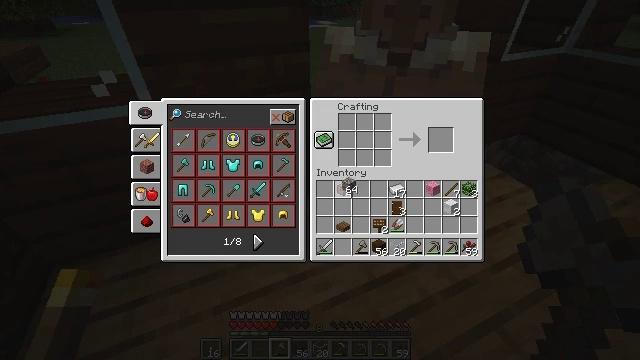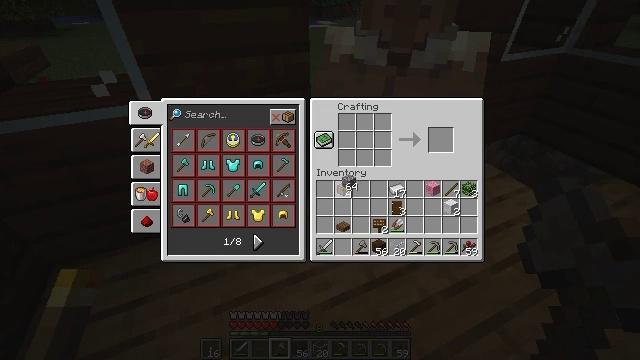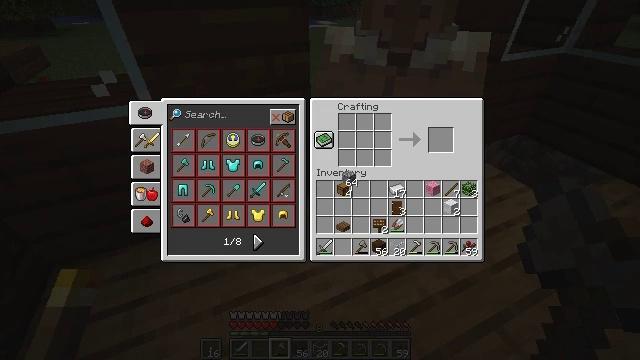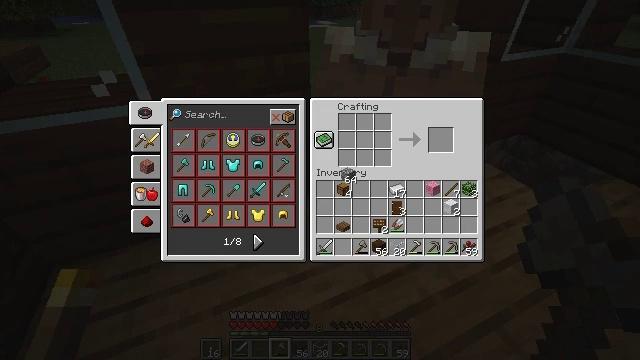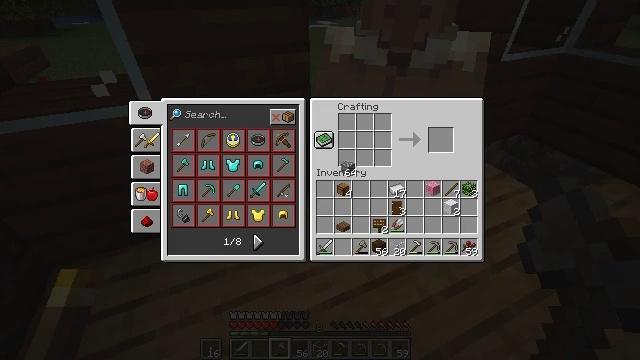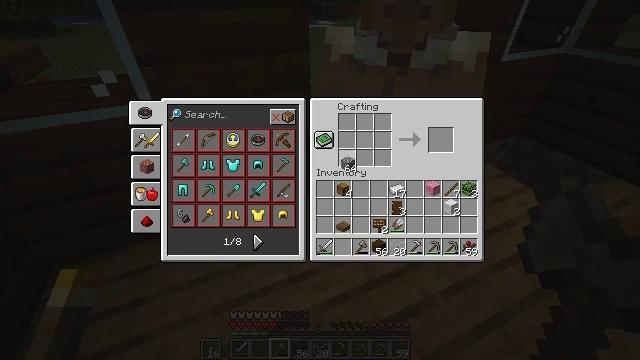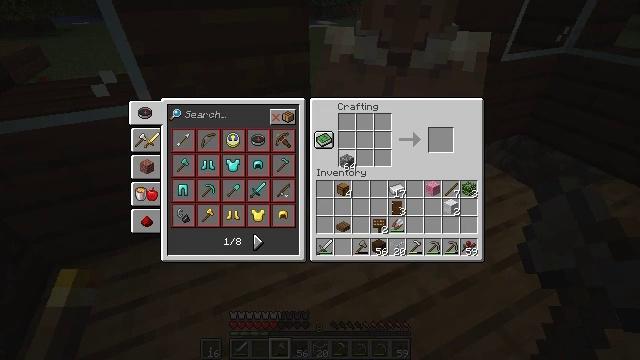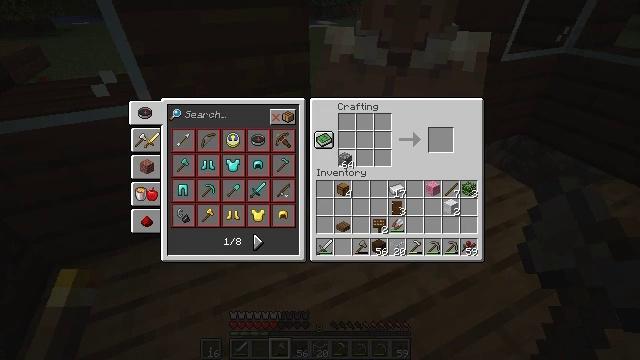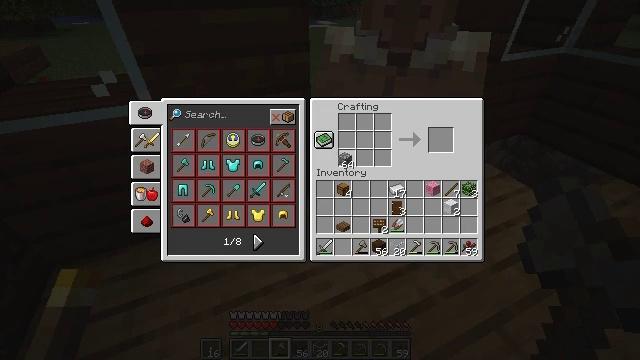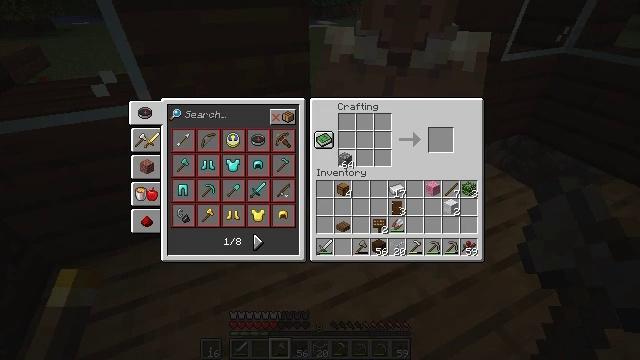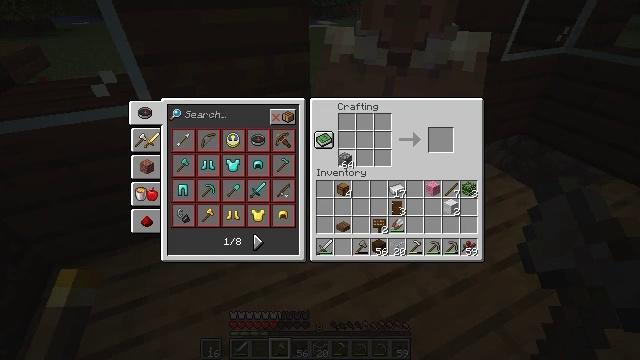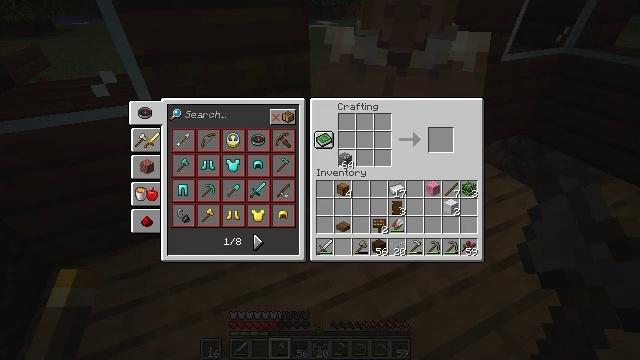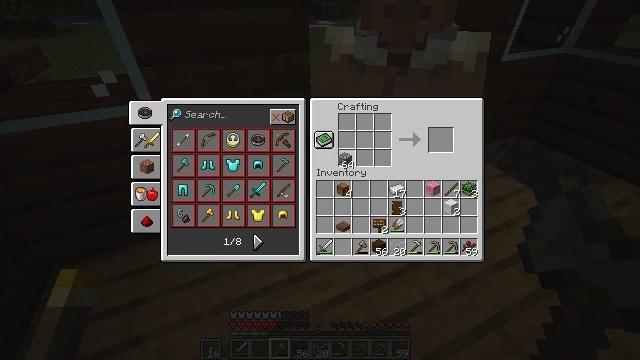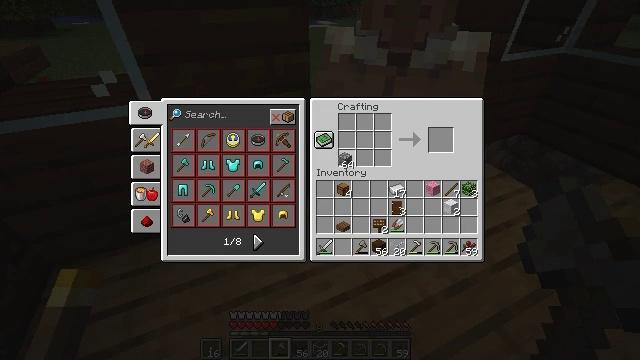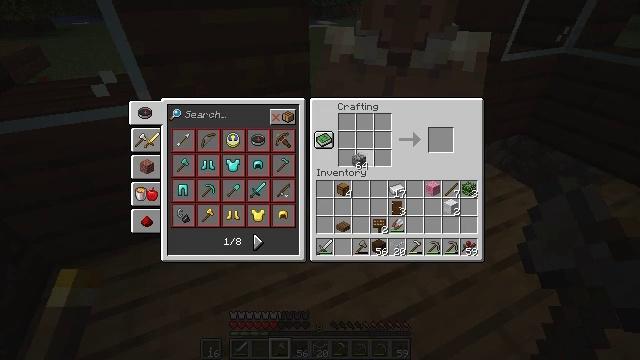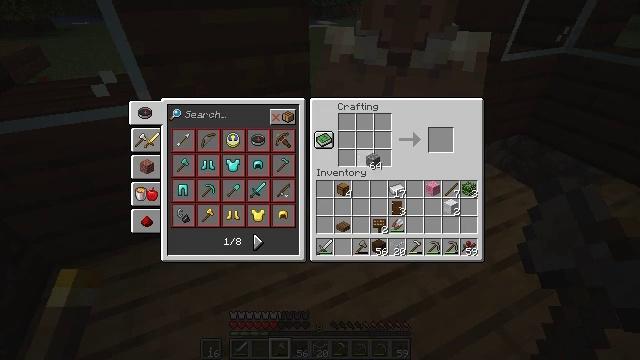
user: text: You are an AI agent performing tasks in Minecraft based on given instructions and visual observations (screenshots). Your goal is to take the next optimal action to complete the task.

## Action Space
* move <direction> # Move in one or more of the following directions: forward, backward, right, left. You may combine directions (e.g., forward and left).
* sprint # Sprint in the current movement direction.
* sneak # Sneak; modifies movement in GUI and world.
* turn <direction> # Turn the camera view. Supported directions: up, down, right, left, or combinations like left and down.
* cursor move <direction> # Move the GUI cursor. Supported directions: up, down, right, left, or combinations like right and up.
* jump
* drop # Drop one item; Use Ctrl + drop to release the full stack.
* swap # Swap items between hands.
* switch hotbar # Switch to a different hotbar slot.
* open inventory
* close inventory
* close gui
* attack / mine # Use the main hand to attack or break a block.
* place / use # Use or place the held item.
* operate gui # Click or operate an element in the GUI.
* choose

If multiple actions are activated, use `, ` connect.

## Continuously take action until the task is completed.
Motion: motion action
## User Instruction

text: Combine cobblestone in the crafting table to get a cobblestone slab.
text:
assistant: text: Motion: no_op
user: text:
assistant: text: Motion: no_op
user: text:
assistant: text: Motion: no_op
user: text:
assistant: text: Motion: no_op
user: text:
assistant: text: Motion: no_op
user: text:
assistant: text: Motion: no_op
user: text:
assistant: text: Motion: no_op
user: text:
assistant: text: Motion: no_op
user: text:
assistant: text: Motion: no_op
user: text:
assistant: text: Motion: no_op
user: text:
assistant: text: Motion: no_op
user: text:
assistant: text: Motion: choose
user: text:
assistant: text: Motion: choose
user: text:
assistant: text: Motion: cursor move right, choose
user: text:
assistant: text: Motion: cursor move right, choose
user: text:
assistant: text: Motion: choose
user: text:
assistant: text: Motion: choose
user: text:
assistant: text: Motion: choose
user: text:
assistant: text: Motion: choose
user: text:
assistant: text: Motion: choose
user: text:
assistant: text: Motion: choose
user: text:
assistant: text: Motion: cursor move left
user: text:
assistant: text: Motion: cursor move left
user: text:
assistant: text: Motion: no_op
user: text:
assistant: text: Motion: no_op
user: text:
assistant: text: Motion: no_op
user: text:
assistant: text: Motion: no_op
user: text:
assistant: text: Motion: no_op
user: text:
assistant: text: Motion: no_op
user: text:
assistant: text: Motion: no_op